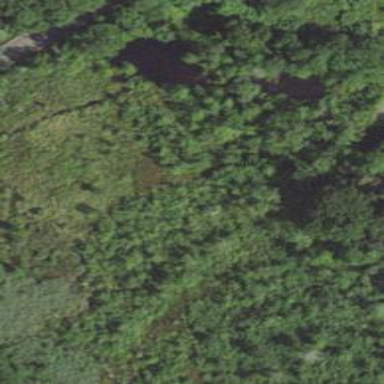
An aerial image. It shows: Beautiful wet meadow natural wetland.